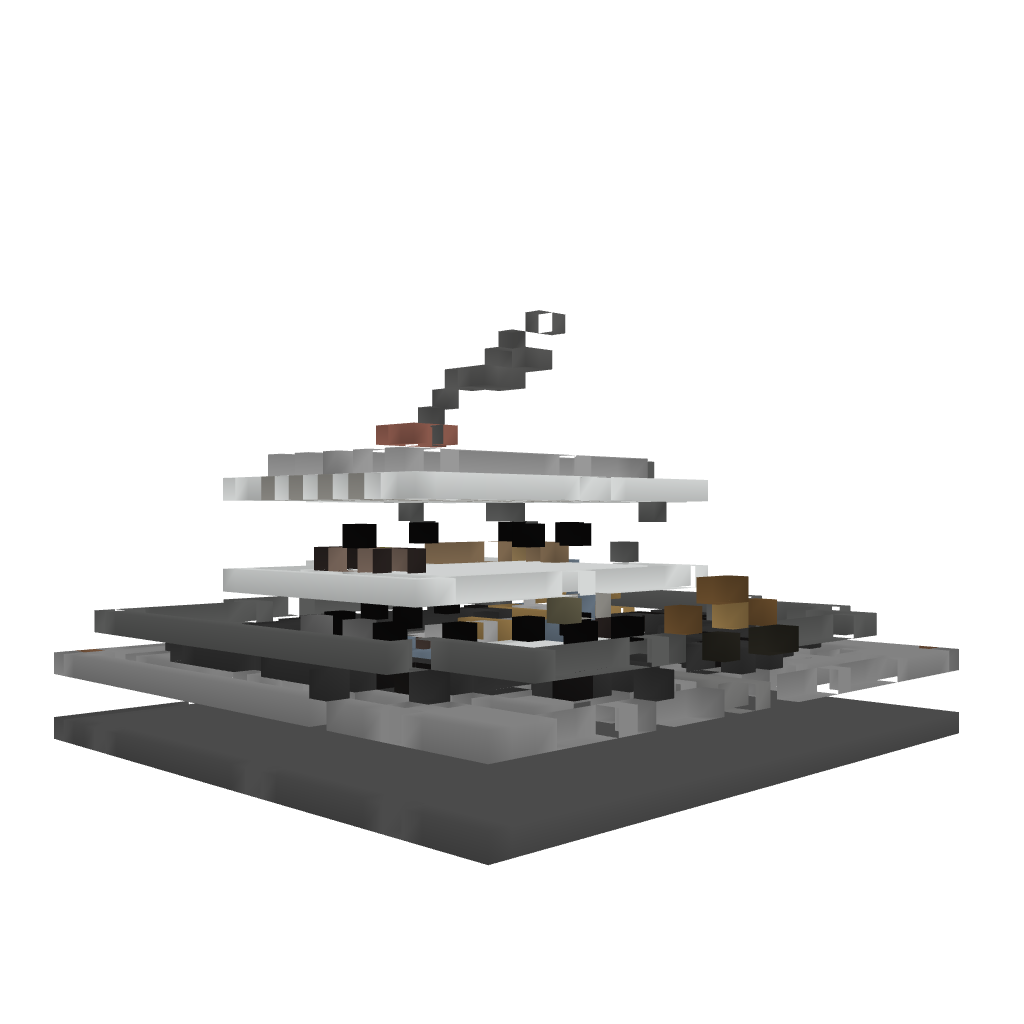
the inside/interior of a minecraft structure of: Modern House #1 By iEdgy